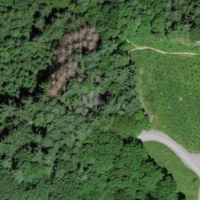
EUNIS habitat code: 44
Species observed at this site:
Aegopodium podagraria
Vanessa atalanta